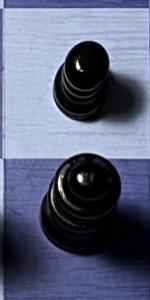
Label: Queen_Black